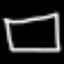
Label: square